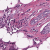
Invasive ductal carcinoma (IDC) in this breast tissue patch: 1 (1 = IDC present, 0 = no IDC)